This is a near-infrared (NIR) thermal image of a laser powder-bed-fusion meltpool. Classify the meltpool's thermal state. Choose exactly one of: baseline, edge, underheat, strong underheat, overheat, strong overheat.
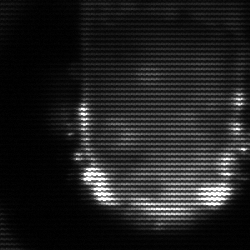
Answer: baseline